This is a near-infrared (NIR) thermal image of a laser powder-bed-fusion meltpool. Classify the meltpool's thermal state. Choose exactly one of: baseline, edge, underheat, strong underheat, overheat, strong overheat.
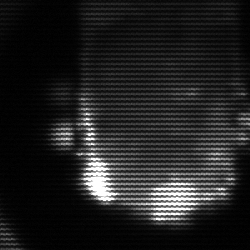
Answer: baseline